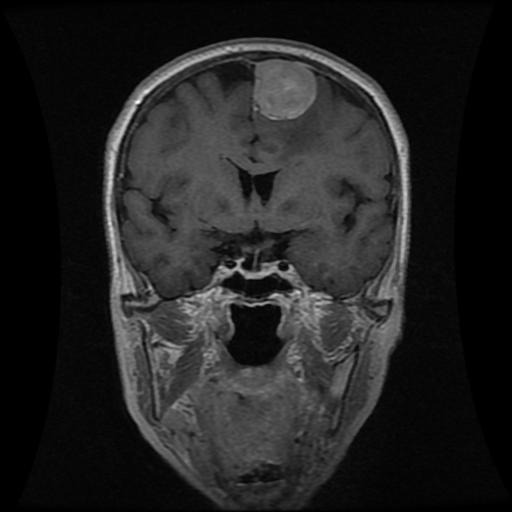
Label: meningioma